Brain MRI, t1w sequence, axial 2D slice.
Patient: age 27, sex F, weight 90 kg, height 1.9 m
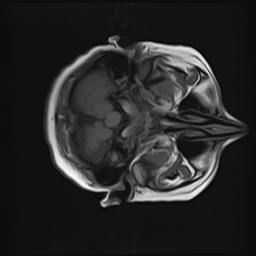